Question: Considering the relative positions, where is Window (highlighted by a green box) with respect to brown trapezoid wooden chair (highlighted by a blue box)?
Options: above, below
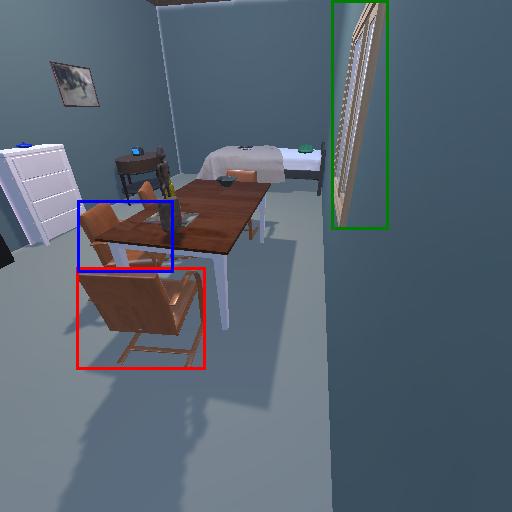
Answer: above